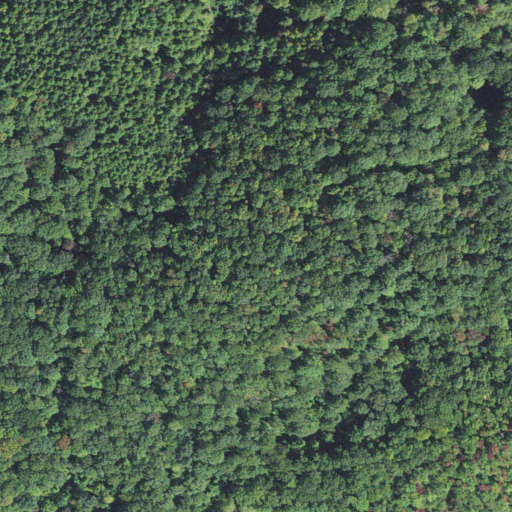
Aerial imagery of mountain in North Carolina named Bennett Knob containing deciduous forest, mixed forest, and open development